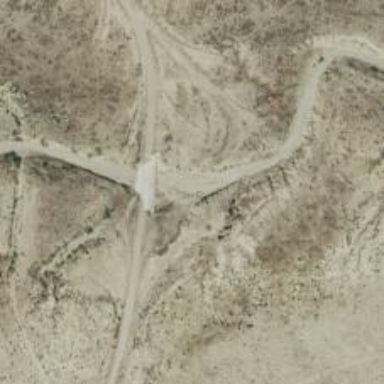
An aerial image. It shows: Unclassified road.